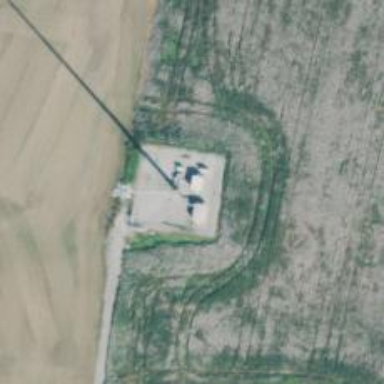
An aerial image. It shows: Mast tower used for communication.